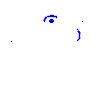
Particle: pion